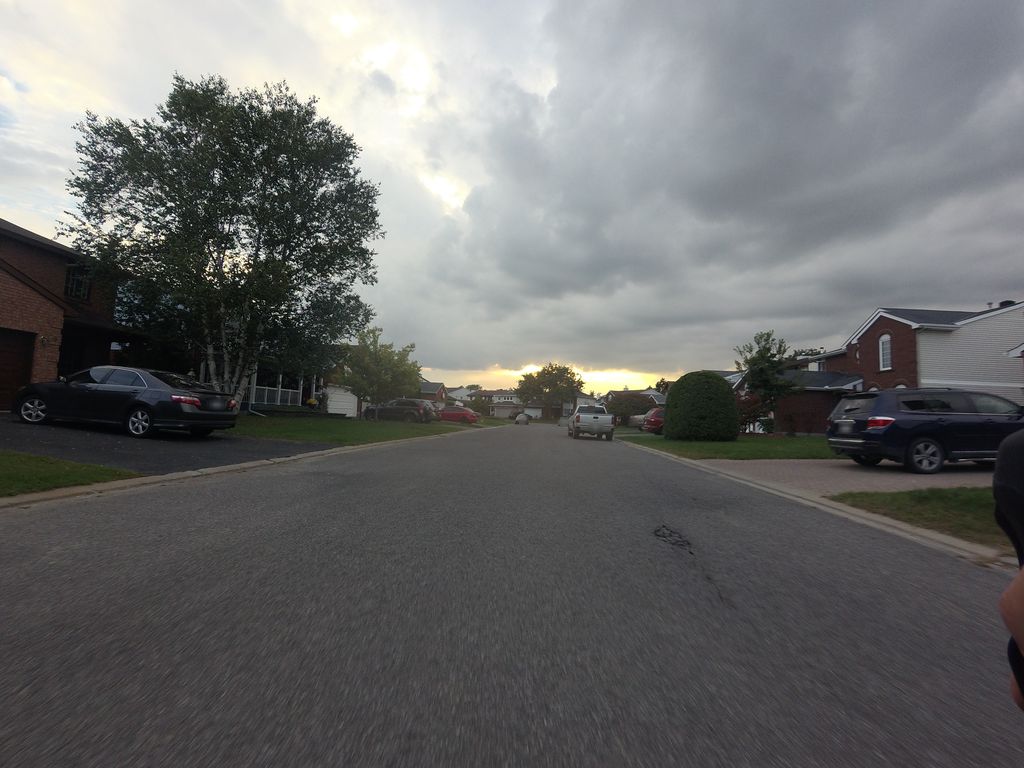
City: ottawa-gatineau